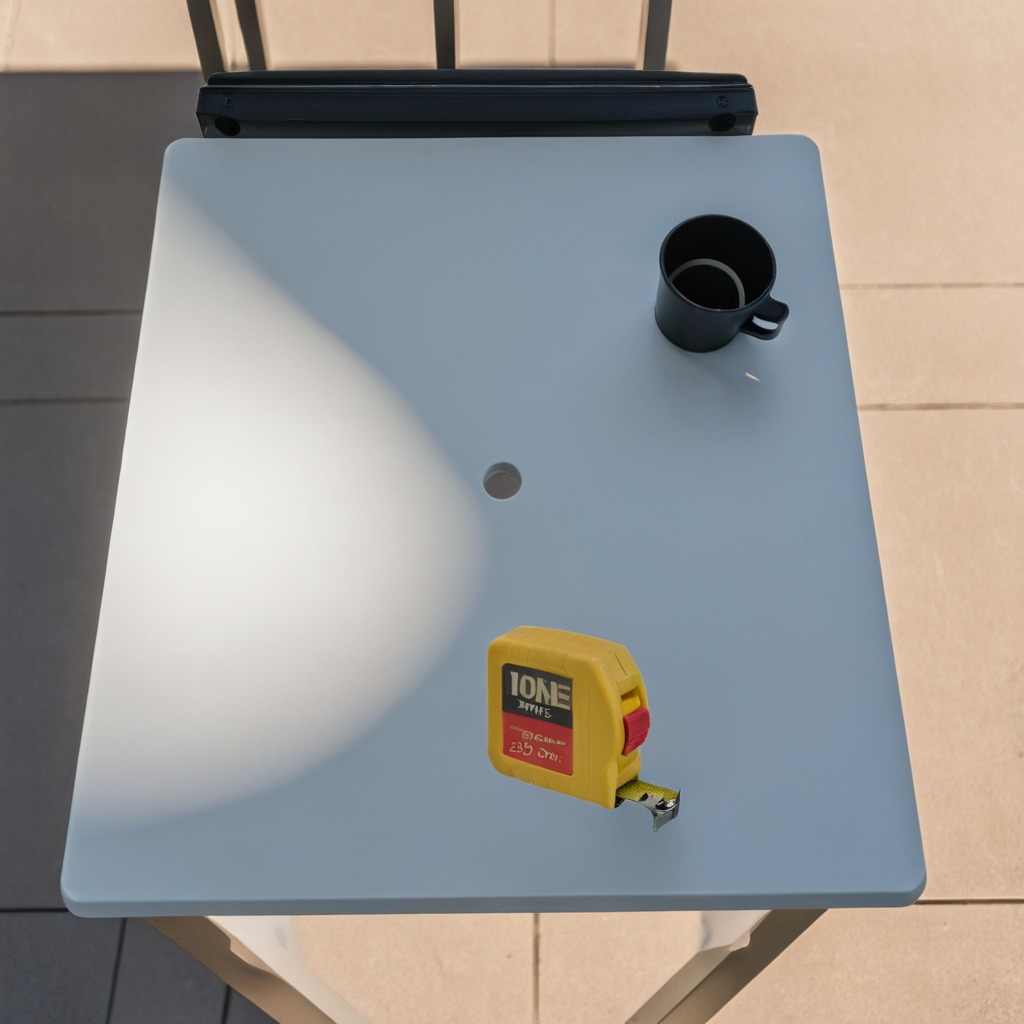
A measuring tape is lying on the table.